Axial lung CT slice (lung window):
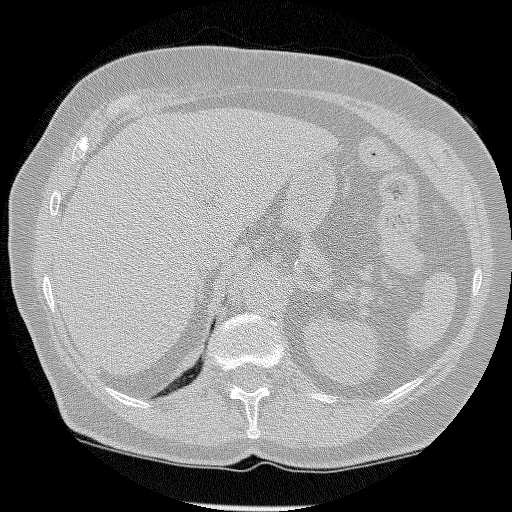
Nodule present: no